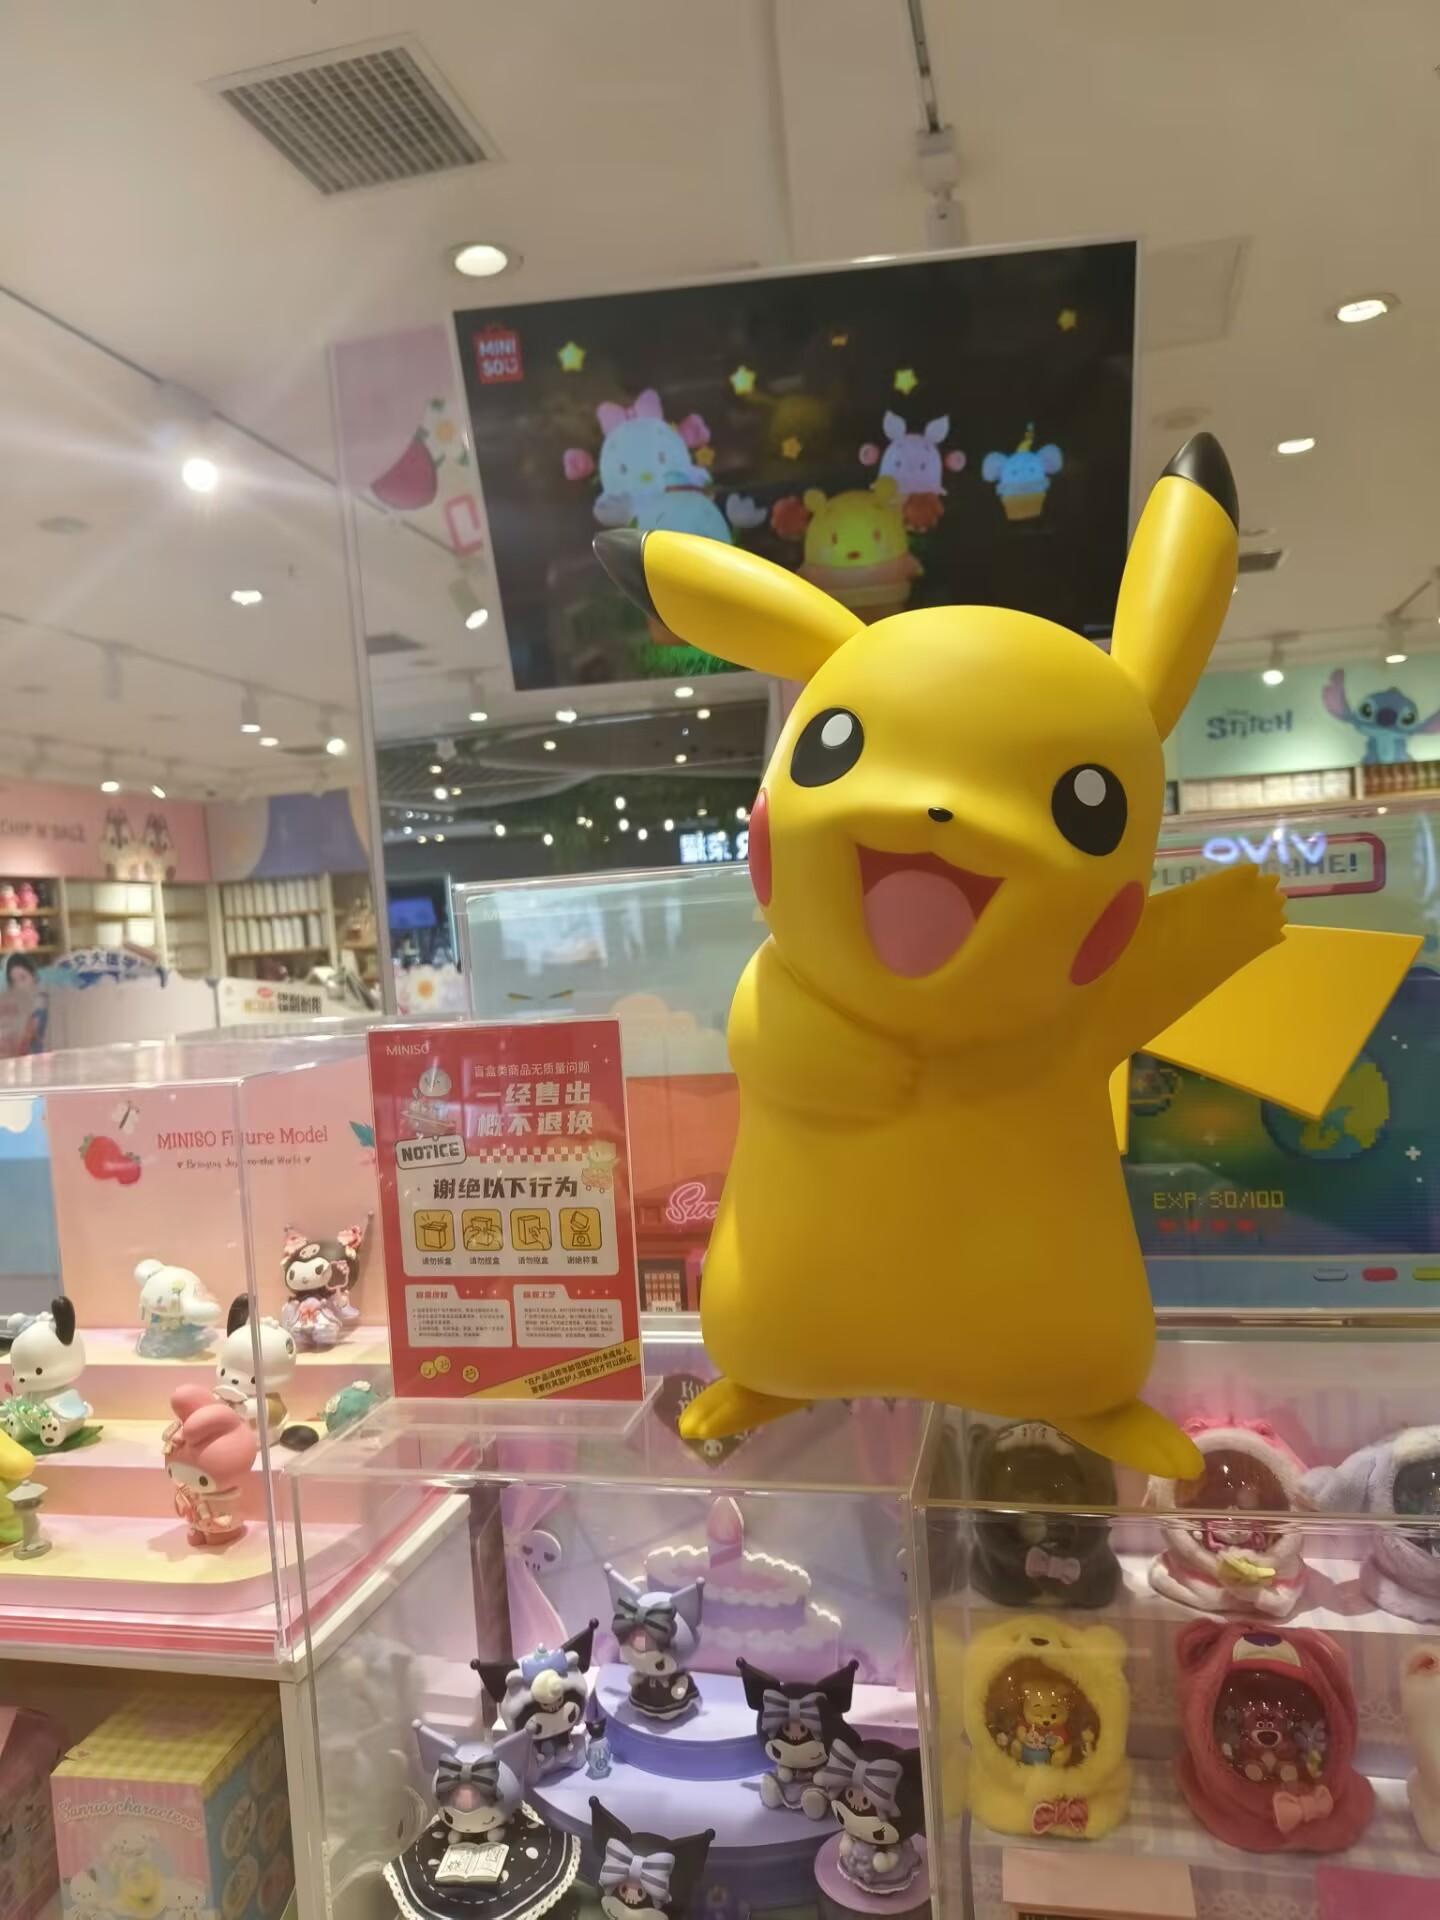
Label: others